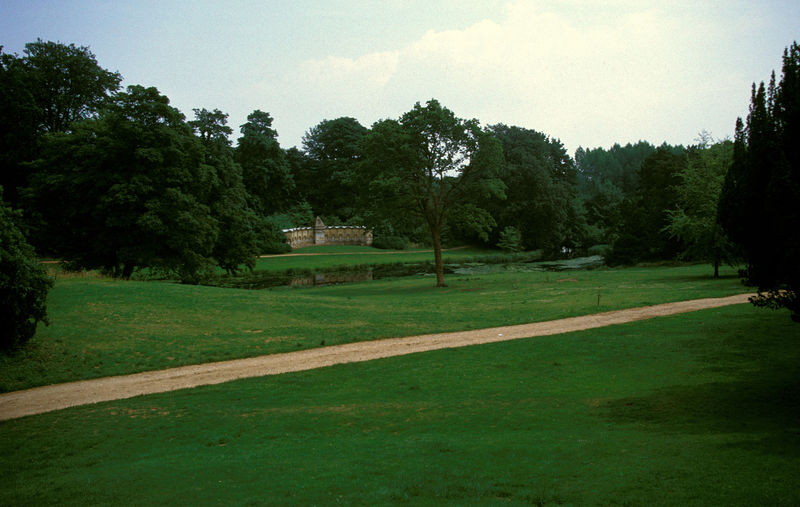
Titel: Elysian Fields, Blick vom Temple of Ancient Virtue zum Temple of British Worthies
Künstler: William Kent
Standort: Stowe, Buckinghamshire
Institution: Stowe Landscape Gardens
Schlagwörter: baum, blau, himmel, laub, schatten, wasser, weiß, wolken, bäume, fluss, gelb, grün, landschaft, ocker, sand, see, stadt, teich, ufer, braun, fenster, licht, paris, schwarz, strasse, anlage, gebäude, gras, haus, park, rasen, schloss, weg, wiese, wolke, beige, architektur, barock, stein, steine, bach, erde, gräser, hügel, natur, spiegelung, strauch, busch, büsche, flach, gewässer, kanal, pfad, sonne, sträucher, wege, theater, england, wald, turm, garten, deutschland, farbig, sommer, mauer, strom, tannen, gerade, zinnen, foto, fotografie, penis, ruine, burg, wasserpflanzen, denkmal, draußen, photo, halbrund, anwesen, seerosen, pavillon, englischer garten, englisch, fesnter, himmelw, bauwerk, mittelrisalit, versailles, wei´, castle, wall, schlosspark, gartenarchitektur, kassel, planung, erholung, grasgrün, landschaftsgarten, schlossgarten, beer, somer, blue, stowe, englischer rasen, romatik, lake, sky, parkweg, green, wegführung, elysian fields, fasanerie, lanschaftsgarten, oxford, tree, bush, x, trees, way, bushes, alnage, menster, architektkur, bach strom